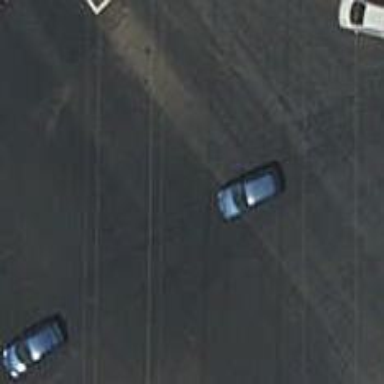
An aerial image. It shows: Road with traffic signals.